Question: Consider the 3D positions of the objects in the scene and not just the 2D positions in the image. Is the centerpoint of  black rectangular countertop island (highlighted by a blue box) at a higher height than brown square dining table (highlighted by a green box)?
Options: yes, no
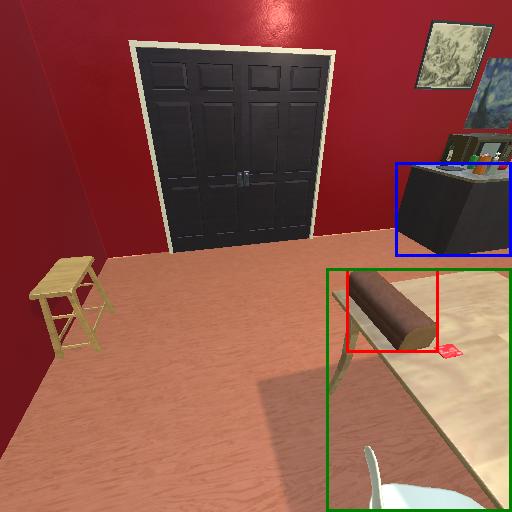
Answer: yes